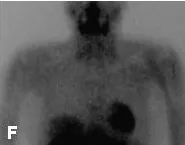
F; Thallium functional scanning showing no retention of thallium by the lesion at 4 hrs. Biopsy confirmed low-grade chondrosarcoma.
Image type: radiology (scintigraphy)